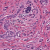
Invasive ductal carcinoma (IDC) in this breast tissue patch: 1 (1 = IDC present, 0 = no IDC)